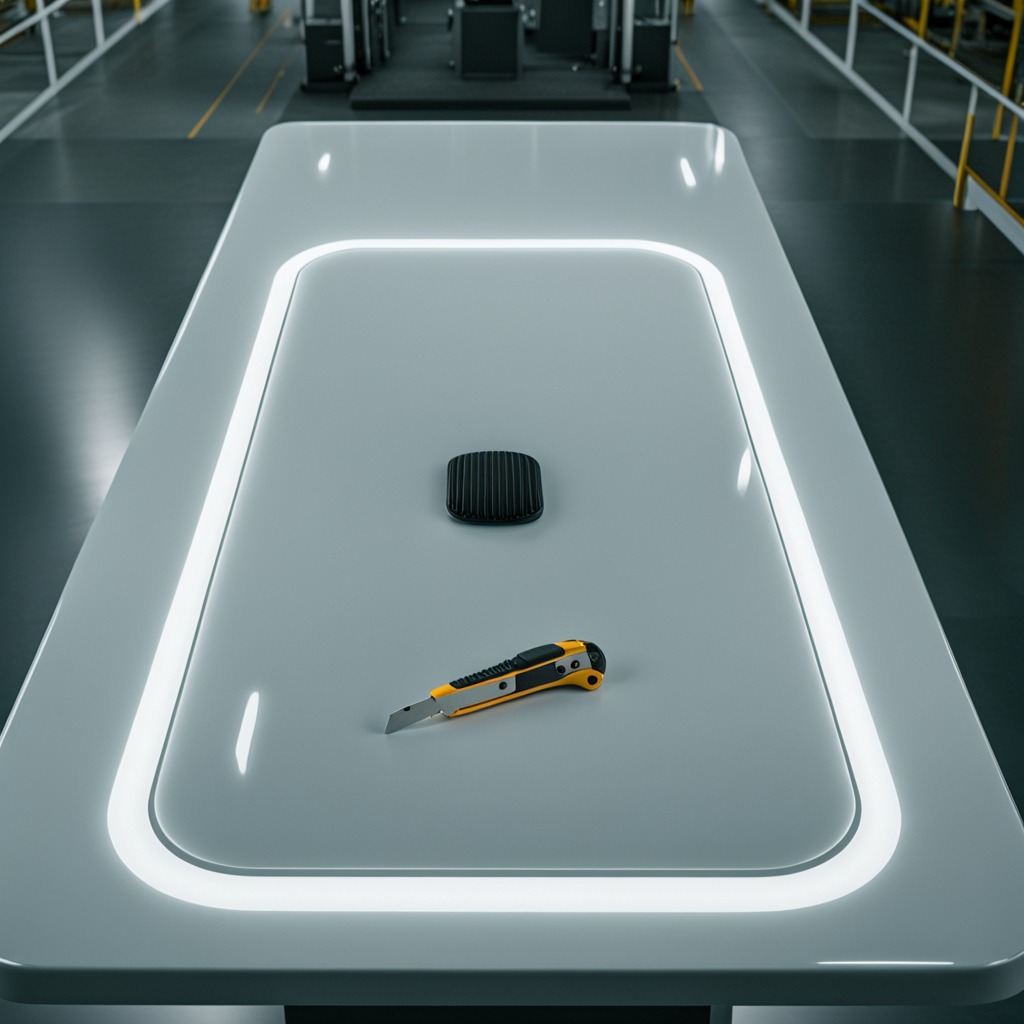
A utility knife is lying on the table.